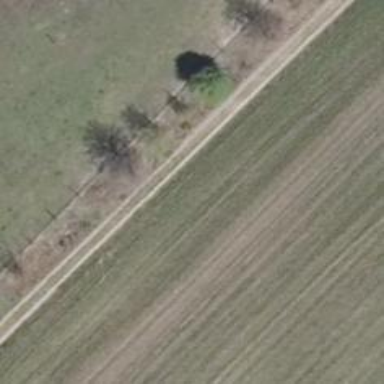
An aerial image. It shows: Row of deciduous broadleaved trees.